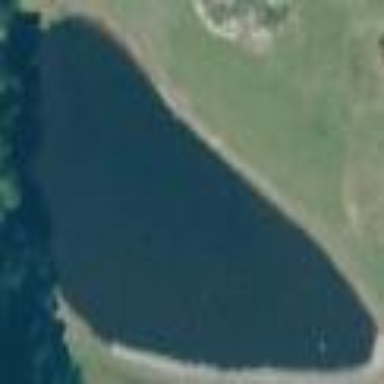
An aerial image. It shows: Pond surrounded by natural water.